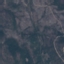
Land use / land cover: HerbaceousVegetation